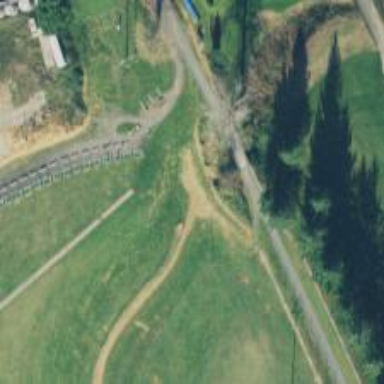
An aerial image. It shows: Abandoned railway passing under cycleway bridge.